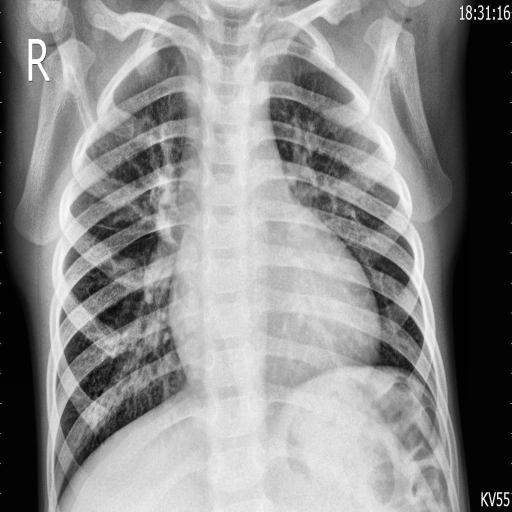
Finding: PNEUMONIA